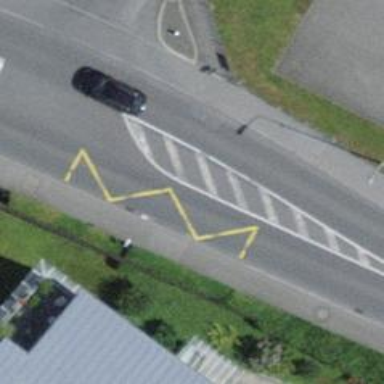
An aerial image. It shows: Public transport stop position.